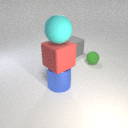
large blue metal cylinder to the left of small green rubber sphere